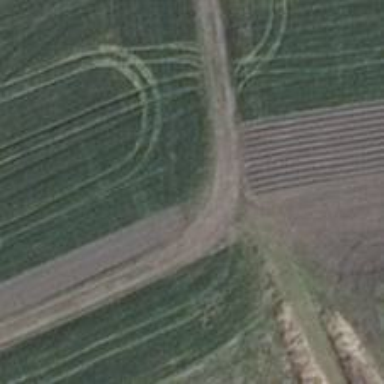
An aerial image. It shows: Track with grade 5 tracktype.